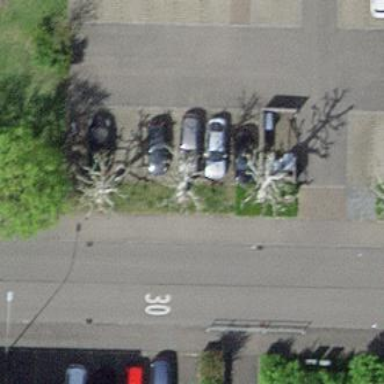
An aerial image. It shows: Parking area with surface.